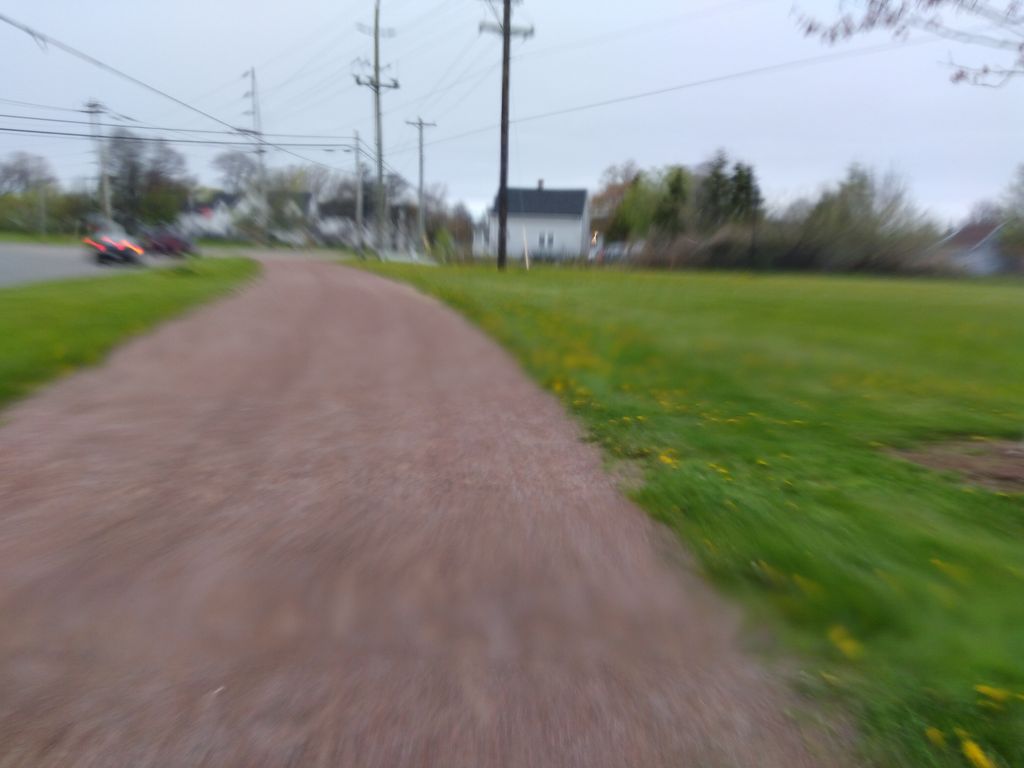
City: charlottetown